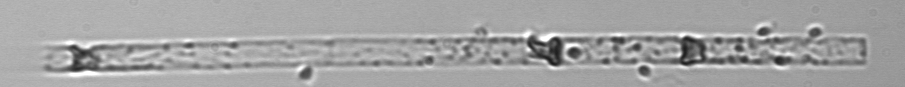
Label: Dactyliosolen_blavyanus